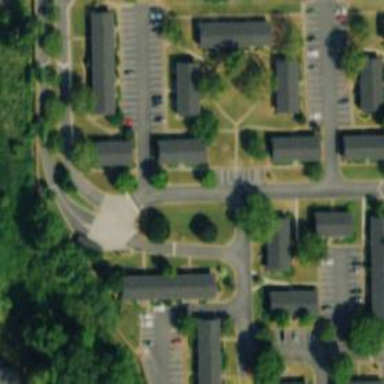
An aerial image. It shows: Apartment located on residential road.